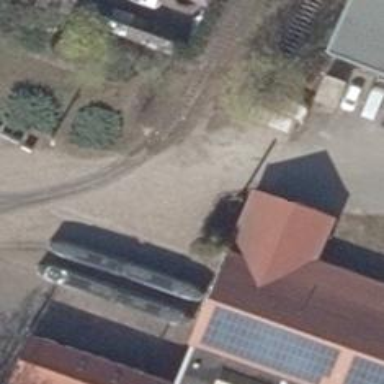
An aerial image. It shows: Siding railway for trams.